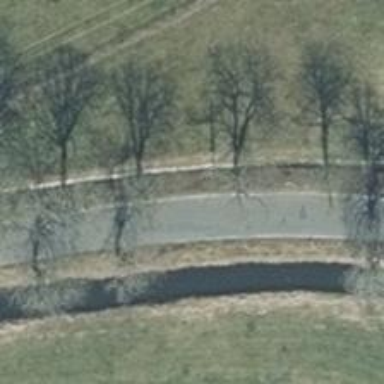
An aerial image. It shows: Avenue lined with deciduous broadleaved trees.